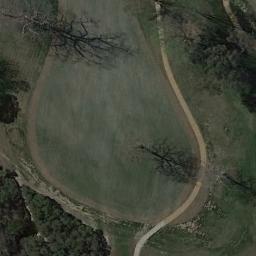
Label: golf_course